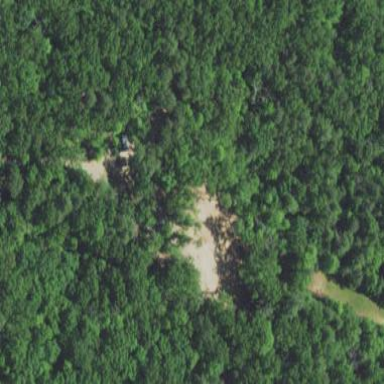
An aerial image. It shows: Camp pitch suitable for tents.